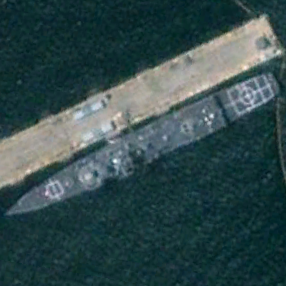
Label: cruiser